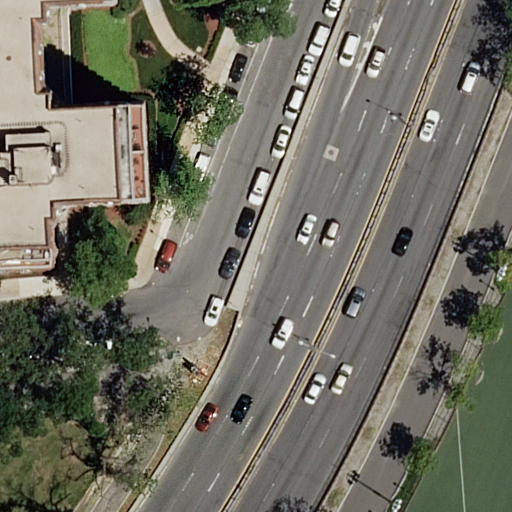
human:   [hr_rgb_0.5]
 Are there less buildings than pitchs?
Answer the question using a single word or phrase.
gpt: yes

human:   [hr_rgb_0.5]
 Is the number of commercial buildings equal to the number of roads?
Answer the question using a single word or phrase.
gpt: no

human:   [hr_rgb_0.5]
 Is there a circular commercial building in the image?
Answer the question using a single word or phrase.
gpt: no

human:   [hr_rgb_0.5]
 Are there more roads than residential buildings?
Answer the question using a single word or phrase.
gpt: yes

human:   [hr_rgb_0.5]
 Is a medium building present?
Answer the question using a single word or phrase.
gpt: no

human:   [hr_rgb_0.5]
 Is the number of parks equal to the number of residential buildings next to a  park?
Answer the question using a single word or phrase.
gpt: no

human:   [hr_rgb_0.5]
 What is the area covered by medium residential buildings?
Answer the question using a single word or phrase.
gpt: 0m2

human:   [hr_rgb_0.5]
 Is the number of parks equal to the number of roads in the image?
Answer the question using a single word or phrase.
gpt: no

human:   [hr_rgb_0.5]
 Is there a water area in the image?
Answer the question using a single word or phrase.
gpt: no

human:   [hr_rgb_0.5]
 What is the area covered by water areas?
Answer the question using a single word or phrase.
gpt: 0m2

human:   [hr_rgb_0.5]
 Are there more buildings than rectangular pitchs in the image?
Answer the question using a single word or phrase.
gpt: no

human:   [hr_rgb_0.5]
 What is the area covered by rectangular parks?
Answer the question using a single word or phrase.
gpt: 7720m2

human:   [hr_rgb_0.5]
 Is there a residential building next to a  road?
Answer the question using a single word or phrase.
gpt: yes

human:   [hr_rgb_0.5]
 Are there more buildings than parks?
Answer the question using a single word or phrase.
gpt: no

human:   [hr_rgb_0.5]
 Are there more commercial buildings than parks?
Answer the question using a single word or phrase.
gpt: no

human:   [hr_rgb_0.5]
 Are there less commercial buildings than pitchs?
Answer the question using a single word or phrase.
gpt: yes

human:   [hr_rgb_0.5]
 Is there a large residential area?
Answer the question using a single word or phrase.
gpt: yes

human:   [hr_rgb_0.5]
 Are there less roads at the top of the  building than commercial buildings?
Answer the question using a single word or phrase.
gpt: no

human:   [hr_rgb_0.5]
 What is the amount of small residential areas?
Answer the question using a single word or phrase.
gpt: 0

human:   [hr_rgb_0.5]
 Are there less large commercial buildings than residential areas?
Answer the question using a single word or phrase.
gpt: yes

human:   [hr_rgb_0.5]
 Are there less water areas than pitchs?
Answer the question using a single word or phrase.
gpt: yes

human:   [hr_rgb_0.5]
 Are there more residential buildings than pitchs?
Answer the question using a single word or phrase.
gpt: no

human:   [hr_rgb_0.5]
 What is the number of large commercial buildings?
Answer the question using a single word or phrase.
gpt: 0

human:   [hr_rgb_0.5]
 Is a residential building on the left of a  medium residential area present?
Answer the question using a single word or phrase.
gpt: no

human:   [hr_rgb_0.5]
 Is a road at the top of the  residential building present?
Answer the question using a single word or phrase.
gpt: yes

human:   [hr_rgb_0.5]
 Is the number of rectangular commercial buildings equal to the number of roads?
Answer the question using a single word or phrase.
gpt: no

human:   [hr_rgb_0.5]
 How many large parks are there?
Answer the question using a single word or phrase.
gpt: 2

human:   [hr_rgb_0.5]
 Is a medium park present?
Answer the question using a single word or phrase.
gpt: no

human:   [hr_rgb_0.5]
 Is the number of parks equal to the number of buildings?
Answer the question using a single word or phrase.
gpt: no

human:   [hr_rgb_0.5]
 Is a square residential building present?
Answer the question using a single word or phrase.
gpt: no

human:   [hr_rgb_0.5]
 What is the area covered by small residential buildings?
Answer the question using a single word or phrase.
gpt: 0m2

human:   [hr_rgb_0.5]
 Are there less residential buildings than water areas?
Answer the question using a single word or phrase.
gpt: no

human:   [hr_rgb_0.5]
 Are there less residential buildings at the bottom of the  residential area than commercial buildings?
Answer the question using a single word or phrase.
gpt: no

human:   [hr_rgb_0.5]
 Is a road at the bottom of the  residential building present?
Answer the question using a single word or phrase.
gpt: yes

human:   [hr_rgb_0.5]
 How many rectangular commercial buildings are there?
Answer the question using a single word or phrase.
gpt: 0

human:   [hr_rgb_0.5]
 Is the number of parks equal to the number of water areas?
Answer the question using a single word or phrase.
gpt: no